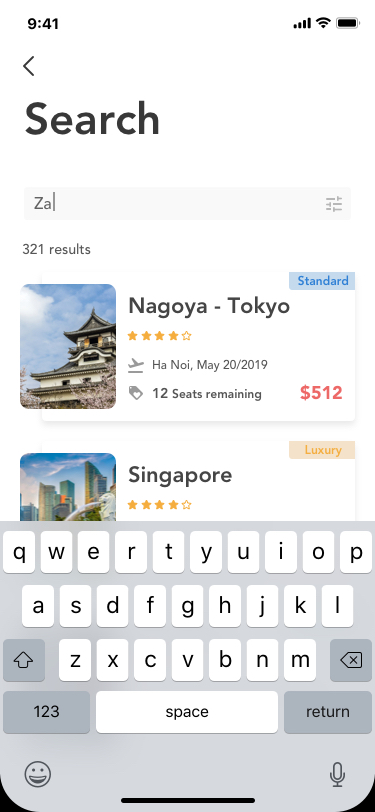
Text in this UI design:
Search
Za
Zakynthos
The Ionian Islands are splendid, cinematic paradise. The water...
12 Seats remaining
Ha Noi, May 20/2019
Nagoya - Tokyo
$512
12 Seats remaining
Ha Noi, May 20/2019
Singapore
$1150
321 results